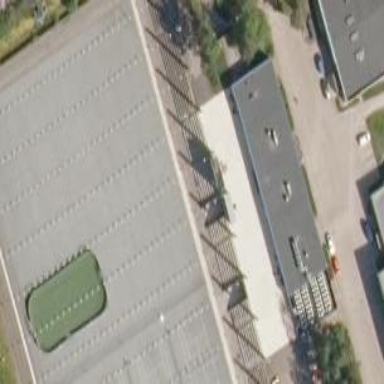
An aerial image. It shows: Sports center building.